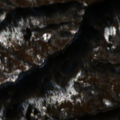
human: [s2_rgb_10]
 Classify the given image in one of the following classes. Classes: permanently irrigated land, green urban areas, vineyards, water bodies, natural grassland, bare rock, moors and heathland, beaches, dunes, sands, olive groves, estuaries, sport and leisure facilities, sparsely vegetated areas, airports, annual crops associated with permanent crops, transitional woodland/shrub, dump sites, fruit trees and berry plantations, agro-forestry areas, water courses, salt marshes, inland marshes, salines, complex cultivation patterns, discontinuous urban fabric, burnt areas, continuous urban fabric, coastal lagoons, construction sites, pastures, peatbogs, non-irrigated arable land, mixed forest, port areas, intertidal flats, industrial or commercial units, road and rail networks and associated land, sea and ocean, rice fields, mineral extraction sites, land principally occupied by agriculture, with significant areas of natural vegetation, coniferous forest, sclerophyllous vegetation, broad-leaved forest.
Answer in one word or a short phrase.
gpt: pastures, broad-leaved forest, transitional woodland/shrub